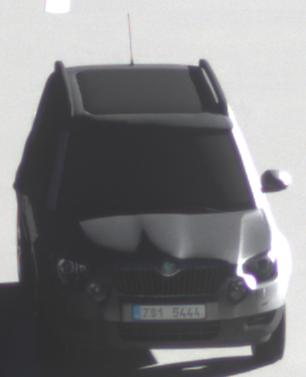
Make: Skoda
Model: Yeti 1.2 TSI
Detailed model: Yeti
Model produced from: 2009/11
Model produced until: 2011/10
Doors: 5
Color: gray
Road condition: dry road
Daytime: sunrise or sunset
Contrast: high contrast